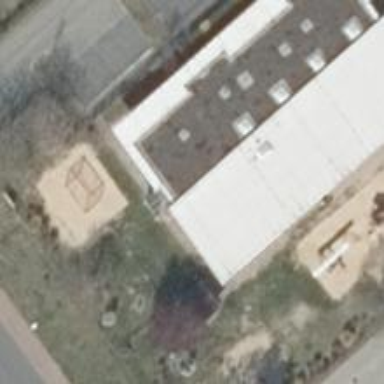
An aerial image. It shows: Kindergarten building.